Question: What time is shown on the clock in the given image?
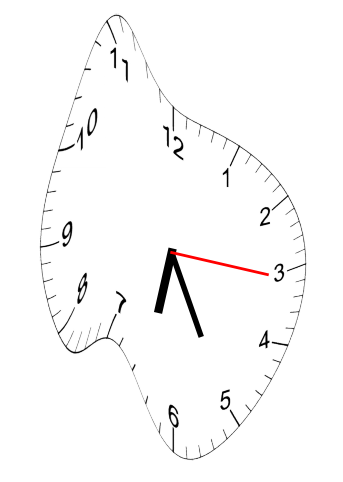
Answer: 06:25:16